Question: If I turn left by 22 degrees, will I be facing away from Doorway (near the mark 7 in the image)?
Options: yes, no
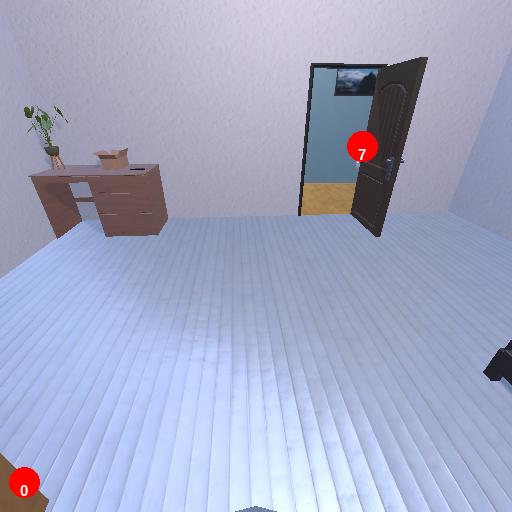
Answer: yes